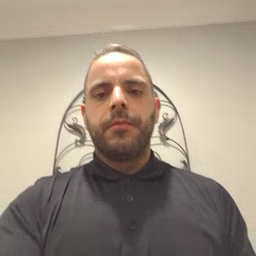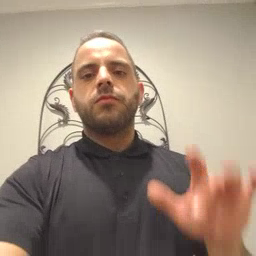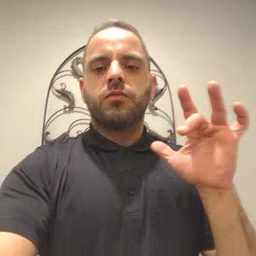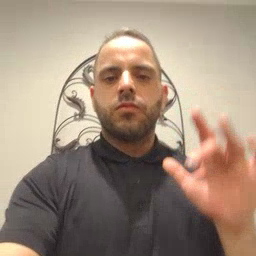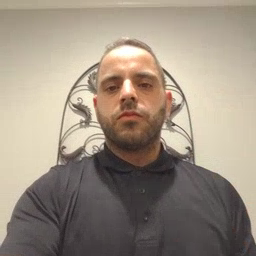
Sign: yucky